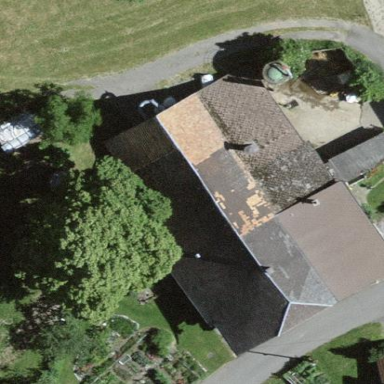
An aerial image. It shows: Farm building.